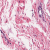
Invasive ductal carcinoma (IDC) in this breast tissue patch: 0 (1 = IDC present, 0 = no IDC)